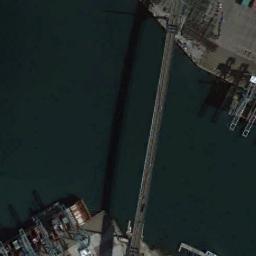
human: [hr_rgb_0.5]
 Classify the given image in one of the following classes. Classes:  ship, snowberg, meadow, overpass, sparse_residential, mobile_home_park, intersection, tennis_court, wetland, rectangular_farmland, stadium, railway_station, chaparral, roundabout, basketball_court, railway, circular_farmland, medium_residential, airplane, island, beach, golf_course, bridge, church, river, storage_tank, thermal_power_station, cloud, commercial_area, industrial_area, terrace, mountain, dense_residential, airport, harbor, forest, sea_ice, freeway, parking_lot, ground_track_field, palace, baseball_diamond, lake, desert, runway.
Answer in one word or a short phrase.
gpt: bridge